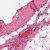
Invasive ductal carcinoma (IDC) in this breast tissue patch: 0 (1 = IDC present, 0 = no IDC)